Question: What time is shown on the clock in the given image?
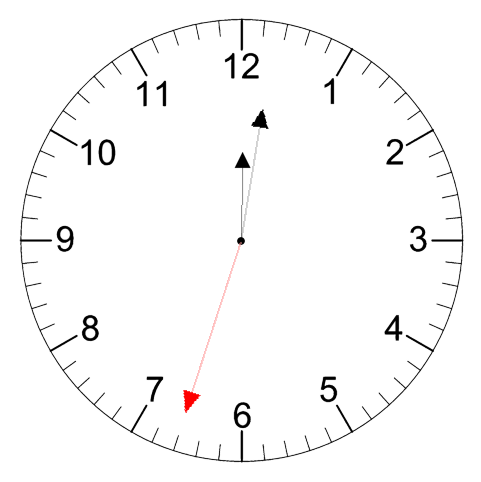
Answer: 12:01:33